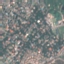
Land use / land cover class: Residential